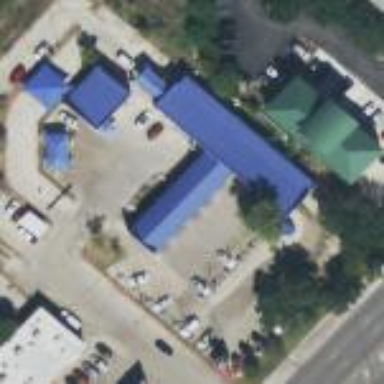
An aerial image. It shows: Car wash facility.